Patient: sex F, age 33
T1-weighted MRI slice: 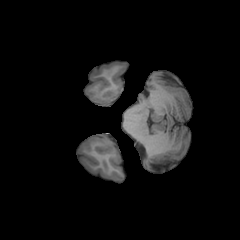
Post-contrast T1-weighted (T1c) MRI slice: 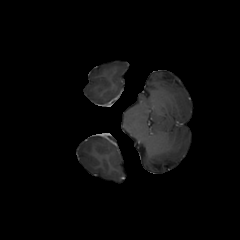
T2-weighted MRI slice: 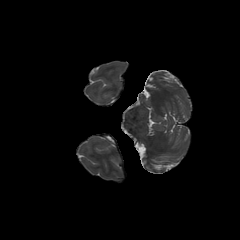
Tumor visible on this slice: no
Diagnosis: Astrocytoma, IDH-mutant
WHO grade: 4